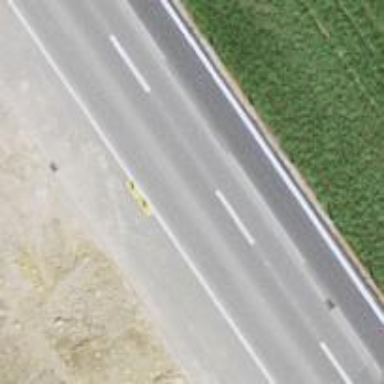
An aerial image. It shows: Primary highway.